Interaction volume radius: 10 \u00c5
Interaction volume height: 40 \u00c5
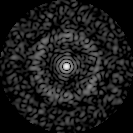
Disorder parameter: 0.851